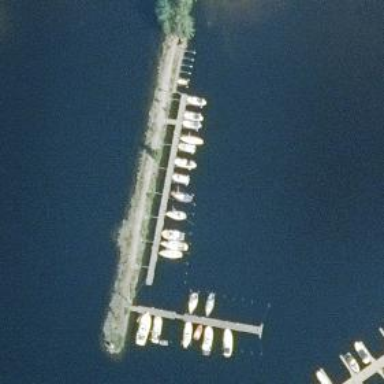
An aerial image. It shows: Pier with mooring facilities.